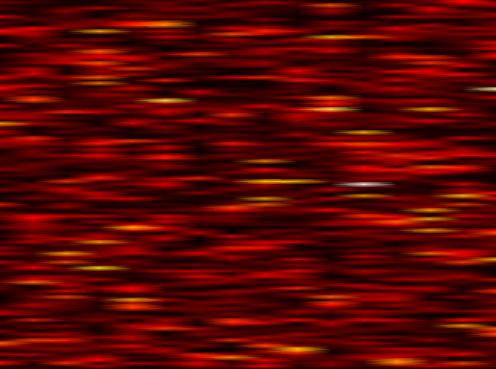
Label: OFDM